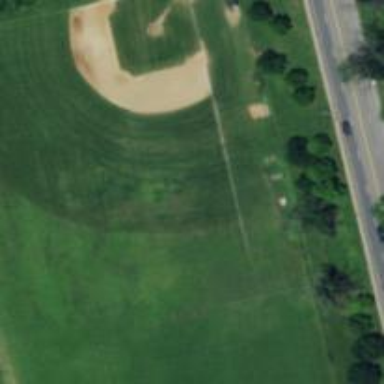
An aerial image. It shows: Baseball pitch for leisure land activities.